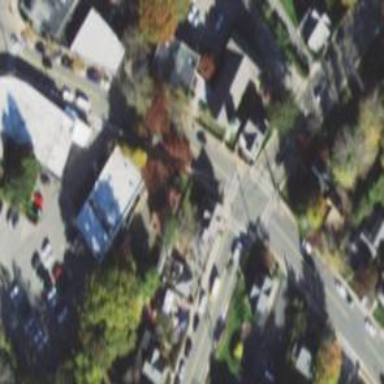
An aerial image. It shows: Marked crossing on the road.